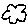
Label: cloud